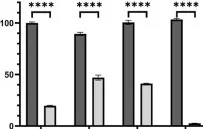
(F) Grouped bar graph comparison between the normalized relative cerebral blood flow values in the vessel contained in the four ROIs pre and post resection. The inverse correlation time values computed from the speckle contrast are normalized to the pre resection data in ROI 1. A two-sample paired t-test was used to evaluate significance (p < 0.0001 for all four ROIs).
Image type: pathology (immunostaining)